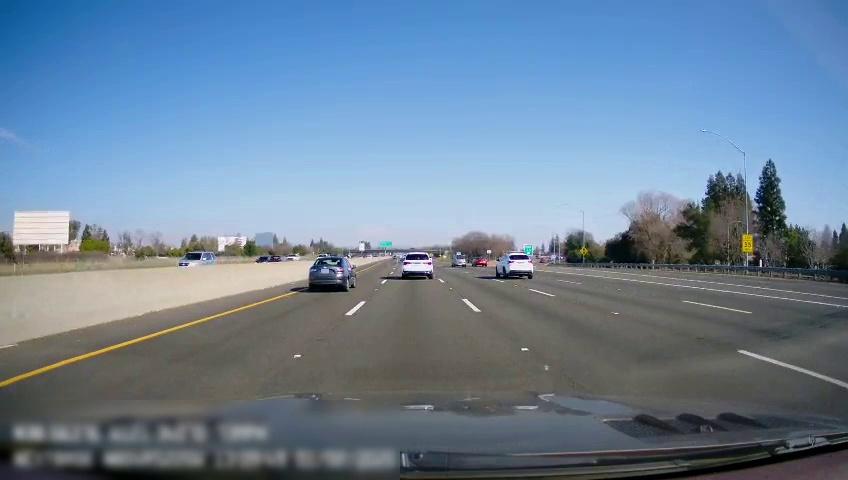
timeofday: Day
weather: Sunny
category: Drivable Space
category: Vehicles | SUV
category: Vehicles | Car
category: Vehicles | Car
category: Vehicles | Truck
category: Vehicles | Car
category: Vehicles | SUV
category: Vehicles | Car
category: Vehicles | Car
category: Vehicles | Van
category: Lanes | Alternate Lane
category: Lanes | Current Lane
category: Lanes | Current Lane
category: Lanes | Alternate Lane
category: Lanes | Alternate Lane
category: Lanes | Alternate Lane
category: Lanes | Alternate Lane
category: Traffic | Signs
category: Traffic | Signs
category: Traffic | Signs
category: Traffic | Signs
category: Traffic | Signs